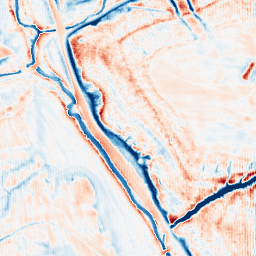
Category: edge_preserving
Decomposition family: anisotropic_diffusion
Decomposition parameters: iterations: 50
kappa: 30
gamma: 0.2
Upsampling method: fft_zeropad
Upsampling parameters: scale: 4
Upsampling scale: 4